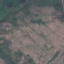
Label: HerbaceousVegetation